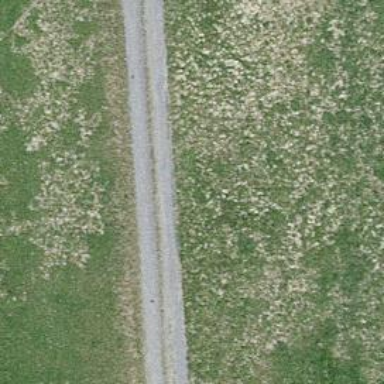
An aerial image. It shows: Gravel track with grade2 tracktype.